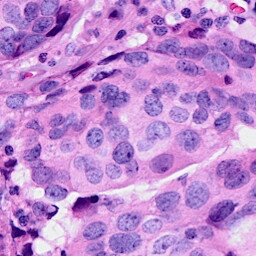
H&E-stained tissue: Breast